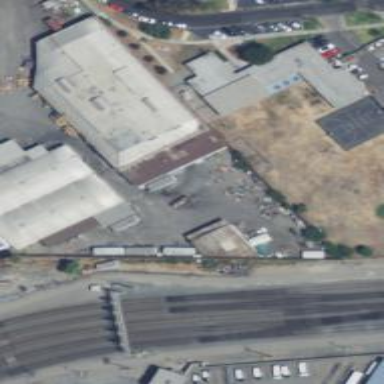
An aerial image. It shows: Warehouse.